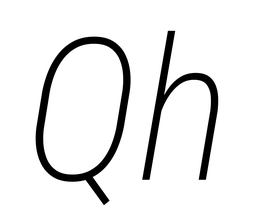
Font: Roboto-Italic_Condensed_ExtraLight_Italic